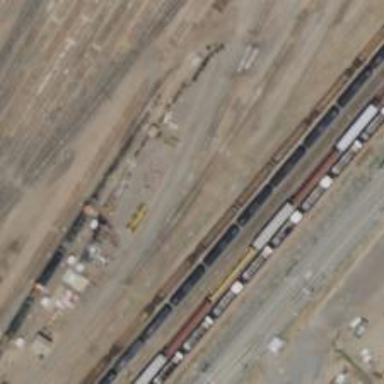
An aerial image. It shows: Railway yard.